Question: I want to connect multiple instances of a module up in a grid with column and row connections (like in the scheme). Can i do that using nested generate blocks? I need the code to be scalable because the design is large.

Output1 of a module is driven to input1 of the module on its left. Outputs2,3 of a module are driven to inputs2,3 of the module beneath that.
Edit of my question after Morgan's answer:
I try to give as input a slice of each array using the following code:
'''
module top(
//Inputs to system:
input out1[0][1:3],
input out2[1:3][0],
input out3[1:3][0]
);
wire out1[0:3][1:3];
wire out2[1:3][0:3];
wire out3[1:3][0:3];
'''
I can't compile it though. What is my mistake? I tried to find out myself, but I couldn't.
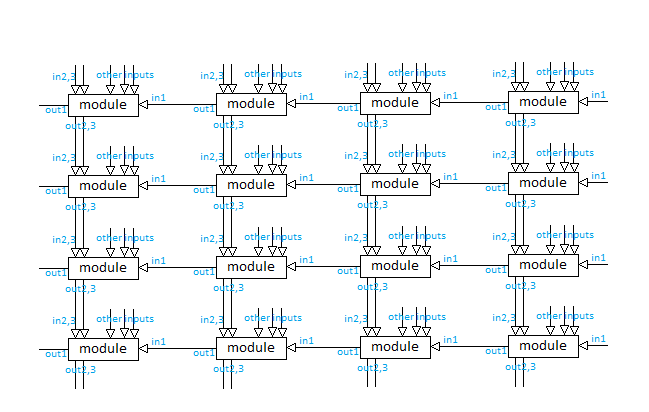
Answer: A new answer based on the edited question. The answer will work through my process, understanding the problem and refining, otherwise the generates used will be pretty difficult to understand. Skip to the end to see the generate syntax.
First an example of the desired connectivity from the given diagram.
Base module:
'''
module m (
input in1,
input in2,
input in3,
output out1,
output out2,
output out3
);
endmodule
'''
The example connectivity:
'''
//row 1 to drive row 2 (in2/3)
//column 1 to drive column 2 (in1)
//port _ col(x) _ row(y)
wire out1_1_1, out2_1_1, out3_1_1;
wire out1_1_2, out2_1_2, out3_1_2;
wire out1_1_3, out2_1_3, out3_1_3;
wire out1_2_1, out2_2_1, out3_2_1;
wire out1_2_2, out2_2_2, out3_2_2;
wire out1_2_3, out2_2_3, out3_2_3;
wire out1_3_1, out2_3_1, out3_3_1;
wire out1_3_2, out2_3_2, out3_3_2;
wire out1_3_3, out2_3_3, out3_3_3;
//First column
m m_1_1( .in1( ? ), .in2( ? ), .in3( ? ),
.out1(out1_1_1), .out2(out2_1_1), .out3(out3_1_1) );
m m_1_2( .in1( ? ), .in2( out2_1_1), .in3( out3_1_1),
.out1(out1_1_2), .out2(out2_1_2), .out3(out3_1_2) ); //in2/3 driven from 0_0 (Above)
m m_1_3( .in1( ? ), .in2( out2_1_2), .in3( out3_1_2),
.out1(out1_1_3), .out2(out2_1_3), .out3(out3_1_3) ); //in2/3 driven from 0_1 (above)
//Second Vertical column, in1's driven from previous column.
m m_2_1( .in1( out1_1_1), .in2( ? ), .in3( ? ),
.out1(out1_2_1), .out2(out2_2_1), .out3(out3_2_1) );
m m_2_2( .in1( out1_1_2), .in2( out2_2_1), .in3( out3_2_1),
.out1(out1_2_2), .out2(out2_2_2), .out3(out3_2_2) );
m m_2_3( .in1( out1_1_3), .in2( out2_2_2), .in3( out3_2_2),
.out1(out1_2_3), .out2(out2_2_3), .out3(out3_2_3) );
m m_3_1( .in1( out1_2_1), .in2( ? ), .in3( ? ).
.out1(out1_3_1), .out2(out2_3_1), .out3(out3_3_1) );
m m_3_2( .in1( out1_2_2), .in2( out2_3_1), .in3( out3_3_1),
.out1(out1_3_2), .out2(out2_3_2), .out3(out3_3_2) );
m m_3_3( .in1( out1_2_3), .in2( out2_3_2), .in3( out3_3_2),
.out1(out1_3_3), .out2(out2_3_3), .out3(out3_3_3) );
'''
The x y numbers encoded into the wires can become index for an array, which can be used with generate statements, the main issue to overcome is connecting the primary inputs marked above with '?'
Filling in these gaps with to match the pattern we end up with a few index '0', hence why I started at 1 for the first example. The then adds :
'''
//Inputs to system:
wire out1_0_1, out1_0_2, out1_0_3;
wire out2_1_0, out3_1_0;
wire out2_2_0, out3_2_0;
wire out2_3_0, out3_3_0;
//First column
m m_1_1( .in1( out1_0_1), .in2( out2_1_0), .in3( out3_1_0),
.out1(out1_1_1), .out2(out2_1_1), .out3(out3_1_1) );
m m_1_2( .in1( out1_0_2), .in2( out2_1_1), .in3( out3_1_1),
.out1(out1_1_2), .out2(out2_1_2), .out3(out3_1_2) ); //in2/3 driven from 0_0 (Above)
m m_1_3( .in1( out1_0_3), .in2( out2_1_2), .in3( out3_1_2),
.out1(out1_1_3), .out2(out2_1_3), .out3(out3_1_3) ); //in2/3 driven from 0_1 (above)
//Second Vertical column, in1's driven from previous column.
m m_2_1( .in1( out1_1_1), .in2( out2_2_0), .in3( out3_2_0),
.out1(out1_2_1), .out2(out2_2_1), .out3(out3_2_1) );
m m_2_2( .in1( out1_1_2), .in2( out2_2_1), .in3( out3_2_1),
.out1(out1_2_2), .out2(out2_2_2), .out3(out3_2_2) );
m m_2_3( .in1( out1_1_3), .in2( out2_2_2), .in3( out3_2_2),
.out1(out1_2_3), .out2(out2_2_3), .out3(out3_2_3) );
m m_3_1( .in1( out1_2_1), .in2( out2_3_0), .in3( out3_3_0).
.out1(out1_3_1), .out2(out2_3_1), .out3(out3_3_1) );
m m_3_2( .in1( out1_2_2), .in2( out2_3_1), .in3( out3_3_1),
.out1(out1_3_2), .out2(out2_3_2), .out3(out3_3_2) );
m m_3_3( .in1( out1_2_3), .in2( out2_3_2), .in3( out3_3_2),
.out1(out1_3_3), .out2(out2_3_3), .out3(out3_3_3) );
'''
Now vectorising the wires for use in a generate we end up with:
'''
wire out1[0:3][1:3];
wire out2[1:3][0:3];
wire out3[1:3][0:3];
//First column
m m_1_1( .in1( out1[0][1]), .in2( out2[1][0]), .in3( out3[1][0]),
.out1(out1[1][1]), .out2(out2[1][1]), .out3(out3[1][1]) );
m m_1_2( .in1( out1[0][2]), .in2( out2[1][1]), .in3( out3[1][1]),
.out1(out1[1][2]), .out2(out2[1][2]), .out3(out3[1][2]) ); //in2/3 driven from 0_0 (Above)
m m_1_3( .in1( out1[0][3]), .in2( out2[1][2]), .in3( out3[1][2]),
.out1(out1[1][3]), .out2(out2[1][3]), .out3(out3[1][3]) ); //in2/3 driven from 0_1 (above)
//Second Vertical column, in1's driven from previous column.
m m_2_1( .in1( out1[1][1]), .in2( out2[2][0]), .in3( out3[2][0]),
.out1(out1[2][1]), .out2(out2[2][1]), .out3(out3[2][1]) );
m m_2_2( .in1( out1[1][2]), .in2( out2[2][1]), .in3( out3[2][1]),
.out1(out1[2][2]), .out2(out2[2][2]), .out3(out3[2][2]) );
m m_2_3( .in1( out1[1][3]), .in2( out2[2][2]), .in3( out3[2][2]),
.out1(out1[2][3]), .out2(out2[2][3]), .out3(out3[2][3]) );
m m_3_1( .in1( out1[2][1]), .in2( out2[3][0]), .in3( out3[3][0]).
.out1(out1[3][1]), .out2(out2[3][1]), .out3(out3[3][1]) );
m m_3_2( .in1( out1[2][2]), .in2( out2[3][1]), .in3( out3[3][1]),
.out1(out1[3][2]), .out2(out2[3][2]), .out3(out3[3][2]) );
m m_3_3( .in1( out1[2][3]), .in2( out2[3][2]), .in3( out3[3][2]),
.out1(out1[3][3]), .out2(out2[3][3]), .out3(out3[3][3]) );
'''
Now just need to spot the pattern and equations for the indices.
'''
m m_x_y( .in1( out1[x-1][y]), .in2( out2[x][y-1]), .in3( out3[x][y-1]),
.out1(out1[x ][y]), .out2(out2[x][y ]), .out3(out3[x][y ]) );
'''
# TL;DR
Wrapped up in generates this becomes :
'''
//Inputs to system:
//out1[0][1], out1[0][2], out1[0][3]
//out2[1][0], out3[1][0]
//out2[2][0], out3[2][0]
//out2[3][0], out3[3][0]
parameter WIDTH = 3;
parameter DEPTH = 3;
wire out1[0:WIDTH][1:DEPTH];
wire out2[1:WIDTH][0:DEPTH];
wire out3[1:WIDTH][0:DEPTH];
genvar x;
genvar y;
generate
for(y=1; y<=DEPTH; y++) begin
for (x=1; x<=WIDTH; x++) begin
m m_x_y( .in1( out1[x-1][y]), .in2( out2[x][y-1]), .in3( out3[x][y-1]),
.out1(out1[x ][y]), .out2(out2[x][y ]), .out3(out3[x][y ]) );
end
end
endgenerate
'''
## Inputs
The inputs could be connected via assigns:
'''
module xor (
input in1,
input in2,
//...
);
parameter WIDTH = 3;
parameter DEPTH = 3;
wire out1[0:WIDTH][1:DEPTH];
wire out2[1:WIDTH][0:DEPTH];
wire out3[1:WIDTH][0:DEPTH];
assign out1[0][1] = in1;
assign out1[0][2] = in2;
// etc
'''